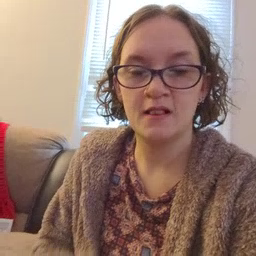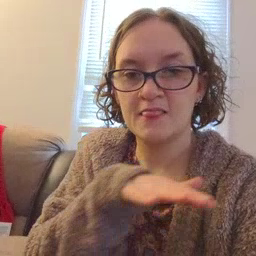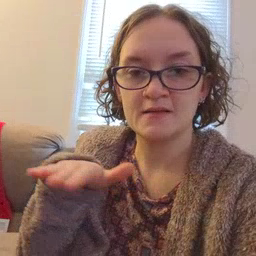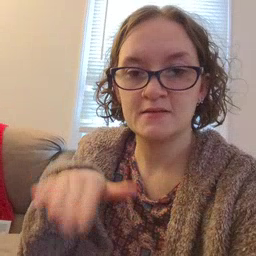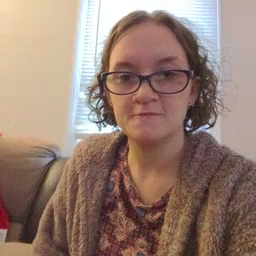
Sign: clean